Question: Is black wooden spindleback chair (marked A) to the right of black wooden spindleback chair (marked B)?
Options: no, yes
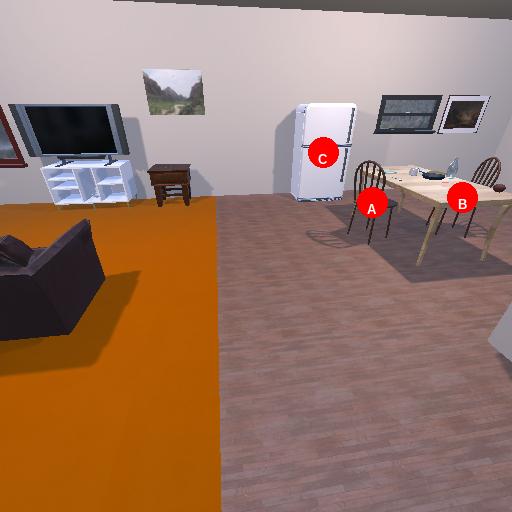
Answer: no